Brain MRI, t1w sequence, axial 2D slice.
Patient: age 42, sex F, weight 95 kg, height 1.95 m
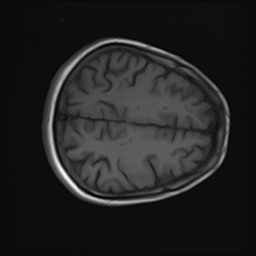